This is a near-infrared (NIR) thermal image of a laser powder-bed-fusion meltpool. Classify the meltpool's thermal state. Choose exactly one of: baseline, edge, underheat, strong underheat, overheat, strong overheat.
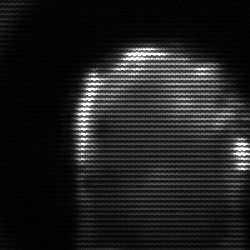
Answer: baseline